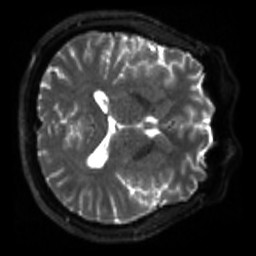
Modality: sbref
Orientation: axial
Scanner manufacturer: siemens
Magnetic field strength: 3 T
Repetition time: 4 s
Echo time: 0.0594 s